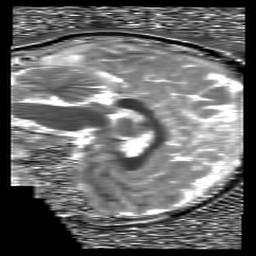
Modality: T1map
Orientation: sagittal
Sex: male
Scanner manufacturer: siemens
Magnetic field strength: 3 T
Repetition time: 5 s
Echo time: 0.00355 s